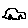
Label: car